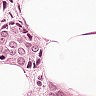
Metastatic tissue present: yes